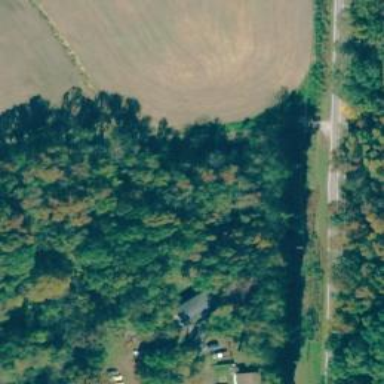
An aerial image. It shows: Culvert tunnel.